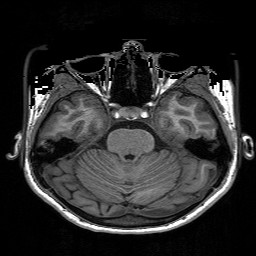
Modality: T1w
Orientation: coronal
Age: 21
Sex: female
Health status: healthy
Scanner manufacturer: siemens
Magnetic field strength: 3 T
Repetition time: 3.2 s